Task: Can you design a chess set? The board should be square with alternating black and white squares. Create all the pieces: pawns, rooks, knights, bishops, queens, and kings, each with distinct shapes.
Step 4257:
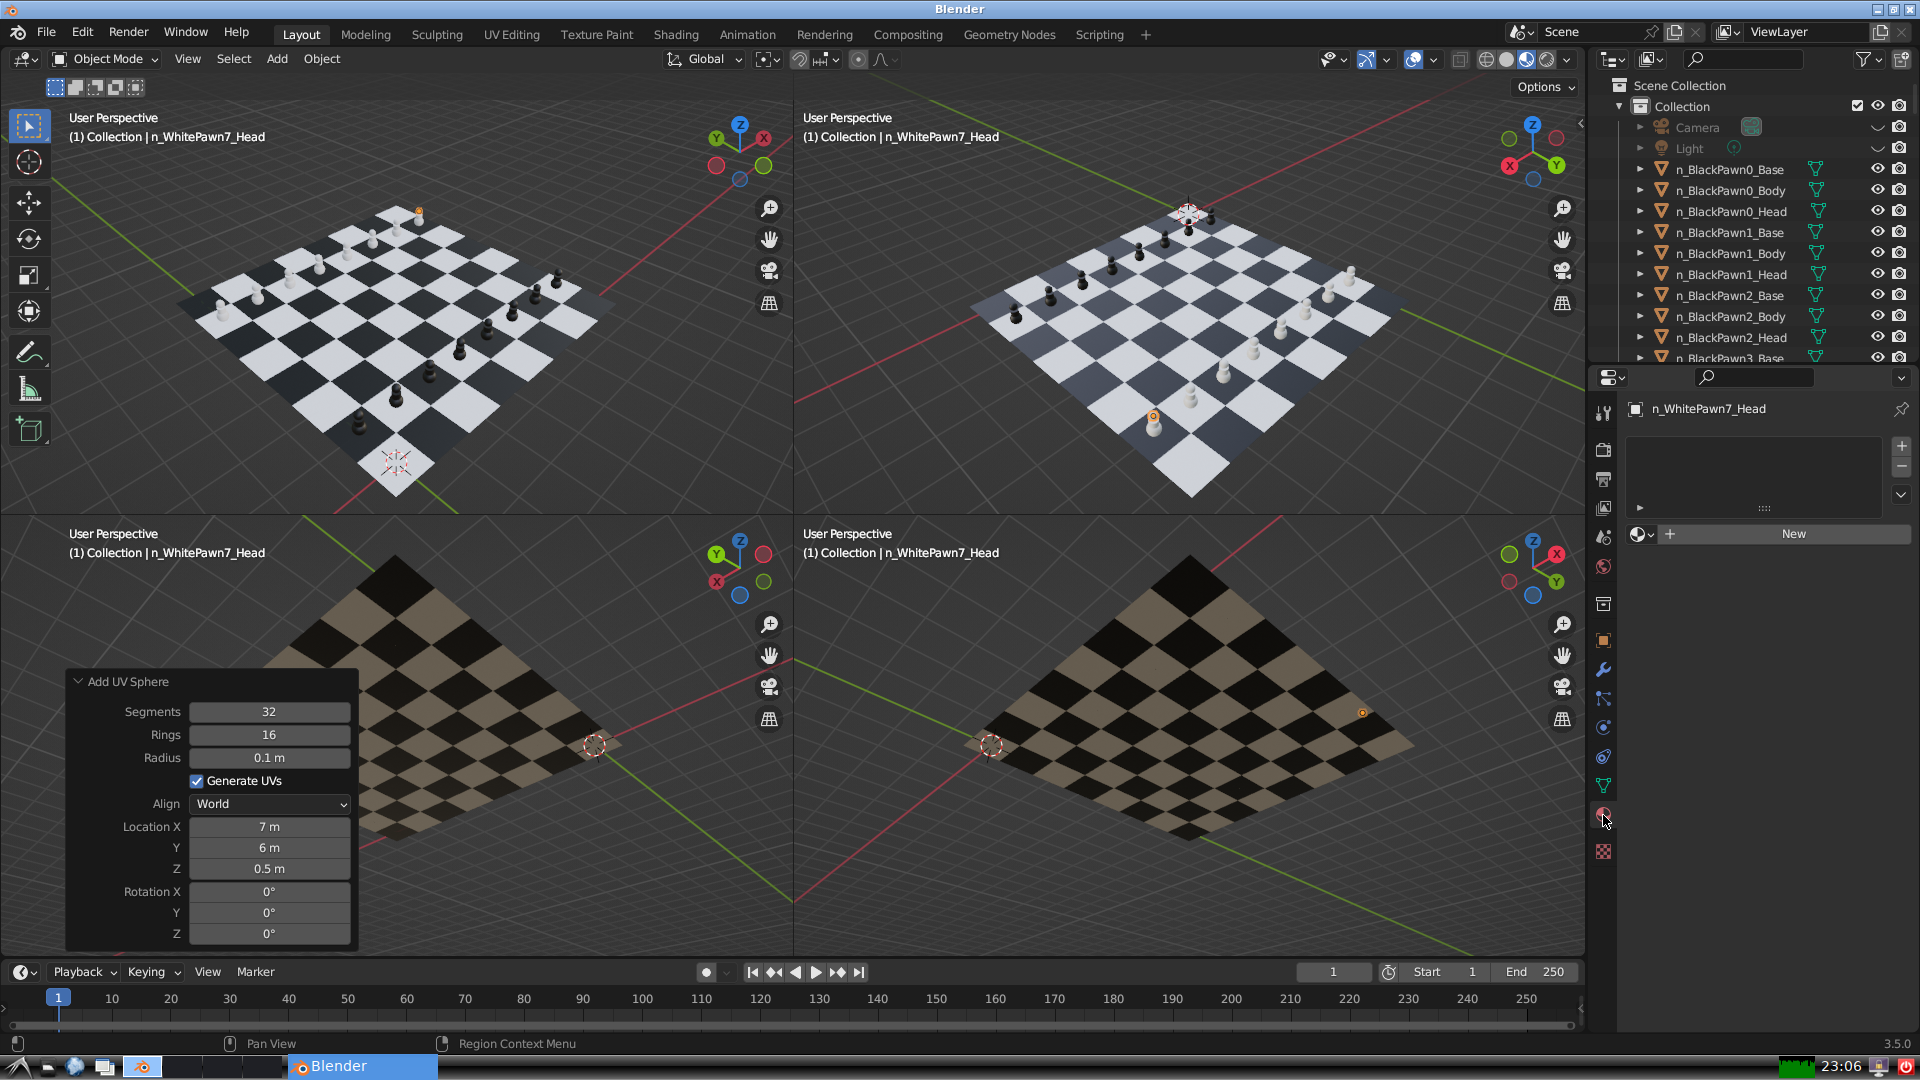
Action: {"mouse_move": [1636, 534]}